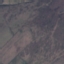
Land use / land cover: HerbaceousVegetation